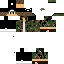
A male human skin with medium skin, wearing brown long hair dressed in a blue hoodie and black pants, featuring a closed mouth.